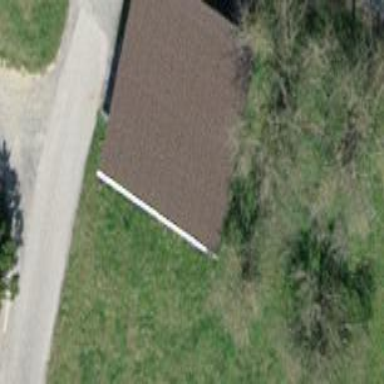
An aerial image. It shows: View of roof of building.